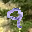
Label: 9